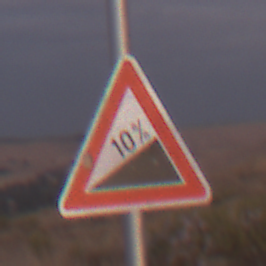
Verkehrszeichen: Steigung10
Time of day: SunriseSunset
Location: Outdoor (Nature)
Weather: PartlyCloudy
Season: NotSpecified
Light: Natural